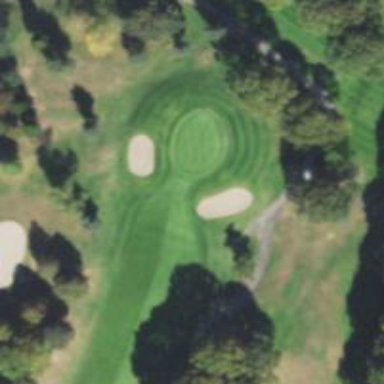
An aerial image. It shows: View of golf hole.